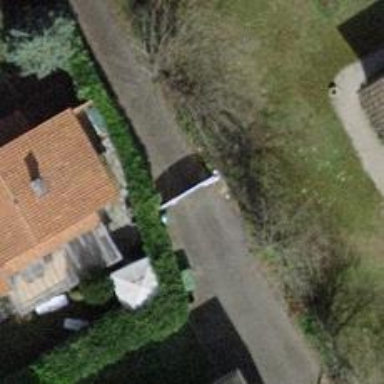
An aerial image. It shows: Gate.